Question: I am implementing tab layout in android. I am able to implement tabs however my implementation gives following output:

In this image, text "Tab 1" "Tab 2" "Tab 3" all are written at the bottom in tab. I want it to write on the top. I have already used 'android:gravity="top"' as well as 'android:layout_gravity="top"' but there did nothing for me. please help. i am using following layout:
'''
<?xml version="1.0" encoding="utf-8"?>
<TabHost xmlns:android="http://schemas.android.com/apk/res/android"
android:id="@+id/tabhost"
android:layout_width="fill_parent"
android:layout_height="fill_parent">
<LinearLayout
android:orientation="vertical"
android:layout_width="fill_parent"
android:layout_height="fill_parent"
android:padding="5dp"
android:gravity="top"
android:layout_gravity="top"
>
<TabWidget
android:id="@android:id/tabs"
android:layout_width="fill_parent"
android:layout_height="wrap_content"
android:gravity="top"
android:layout_gravity="top"
/>
<FrameLayout
android:id="@android:id/tabcontent"
android:layout_width="fill_parent"
android:layout_height="fill_parent"
android:padding="5dp" />
</LinearLayout>
</TabHost>
'''
please help.
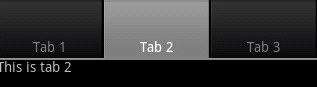
Answer: We can achieve this by setting 'TabSpec' content with customized views.Here is the sample.
in main.xml
'''
<LinearLayout xmlns:android="http://schemas.android.com/apk/res/android"
android:orientation="vertical" android:layout_width="fill_parent"
android:layout_height="fill_parent">
<TabHost xmlns:android="http://schemas.android.com/apk/res/android"
android:id="@android:id/tabhost" android:layout_width="fill_parent"
android:layout_height="fill_parent">
<LinearLayout android:orientation="vertical"
android:layout_width="fill_parent" android:layout_height="fill_parent">
<View android:layout_width="fill_parent" android:layout_height="0.5dip"
android:background="#000" />
<TabWidget android:id="@android:id/tabs"
android:layout_width="fill_parent" android:layout_height="wrap_content"
android:layout_marginLeft="0dip" android:layout_marginRight="0dip" />
<View android:layout_width="fill_parent" android:layout_height="2dip"
android:background="#696969" />
<View android:layout_width="fill_parent" android:layout_height="2dip"
android:background="#000" />
<FrameLayout android:id="@android:id/tabcontent"
android:layout_width="fill_parent" android:layout_height="fill_parent" />
</LinearLayout>
</TabHost>
</LinearLayout>
'''
in tabs_bg.xml
'''
<LinearLayout xmlns:android="http://schemas.android.com/apk/res/android"
android:id="@+id/tabsLayout" android:layout_width="fill_parent"
android:layout_height="fill_parent" android:background="@drawable/tab_bg_selector"
android:padding="10dip" android:gravity="center" android:orientation="vertical">
<TextView android:id="@+id/tabsText" android:layout_width="wrap_content"
android:layout_height="wrap_content" android:text="Title"
android:textSize="15dip" android:textColor="@drawable/tab_text_selector" />
</LinearLayout>
'''
i use some custom selector for view, you can create on your own.
In activity Main.class,
'''
private TabHost mTabHost;
private void setupTabHost() {
mTabHost = (TabHost) findViewById(android.R.id.tabhost);
mTabHost.setup();
}
/** Called when the activity is first created. */
@Override
public void onCreate(Bundle savedInstanceState) {
super.onCreate(savedInstanceState);
// construct the tabhost
setContentView(R.layout.main);
setupTabHost();
mTabHost.getTabWidget().setDividerDrawable(R.drawable.tab_divider);
setupTab(new TextView(this), "Tab 1");
setupTab(new TextView(this), "Tab 2");
setupTab(new TextView(this), "Tab 3");
}
private void setupTab(final View view, final String tag) {
View tabview = createTabView(mTabHost.getContext(), tag);
TabSpec setContent = mTabHost.newTabSpec(tag).setIndicator(tabview).setContent(new TabContentFactory() {
public View createTabContent(String tag) {return view;}
});
mTabHost.addTab(setContent);
}
private static View createTabView(final Context context, final String text) {
View view = LayoutInflater.from(context).inflate(R.layout.tabs_bg, null);
TextView tv = (TextView) view.findViewById(R.id.tabsText);
tv.setText(text);
return view;
}
'''
which provide output like this...